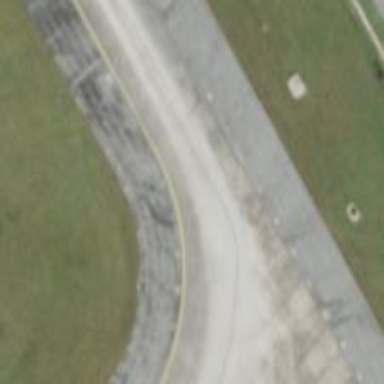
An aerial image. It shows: Image of taxiway at airport.